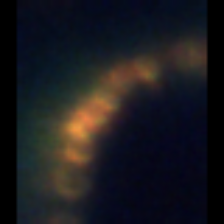
Taxon: Diatom_aggregate
Group: Diatoms